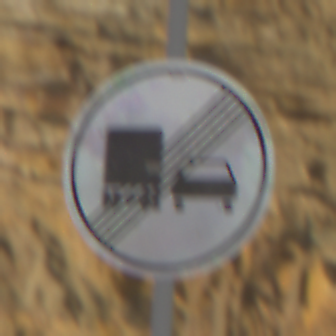
Verkehrszeichen: EndeUeberholverbotKraftfahrzeuge
Umgebung: Outdoor, RoadRail
Tageszeit: MorningAfternoon
Wetter: PartlyCloudy
Licht: Natural
Jahreszeit: NotSpecified
Kontrast: HighContrast